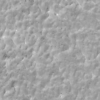
Label: not_dusty